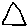
Label: triangle